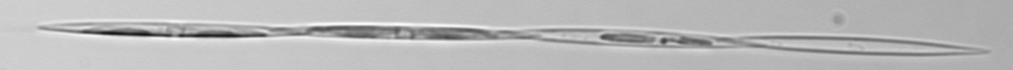
Label: Pseudo-nitzschia